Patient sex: F
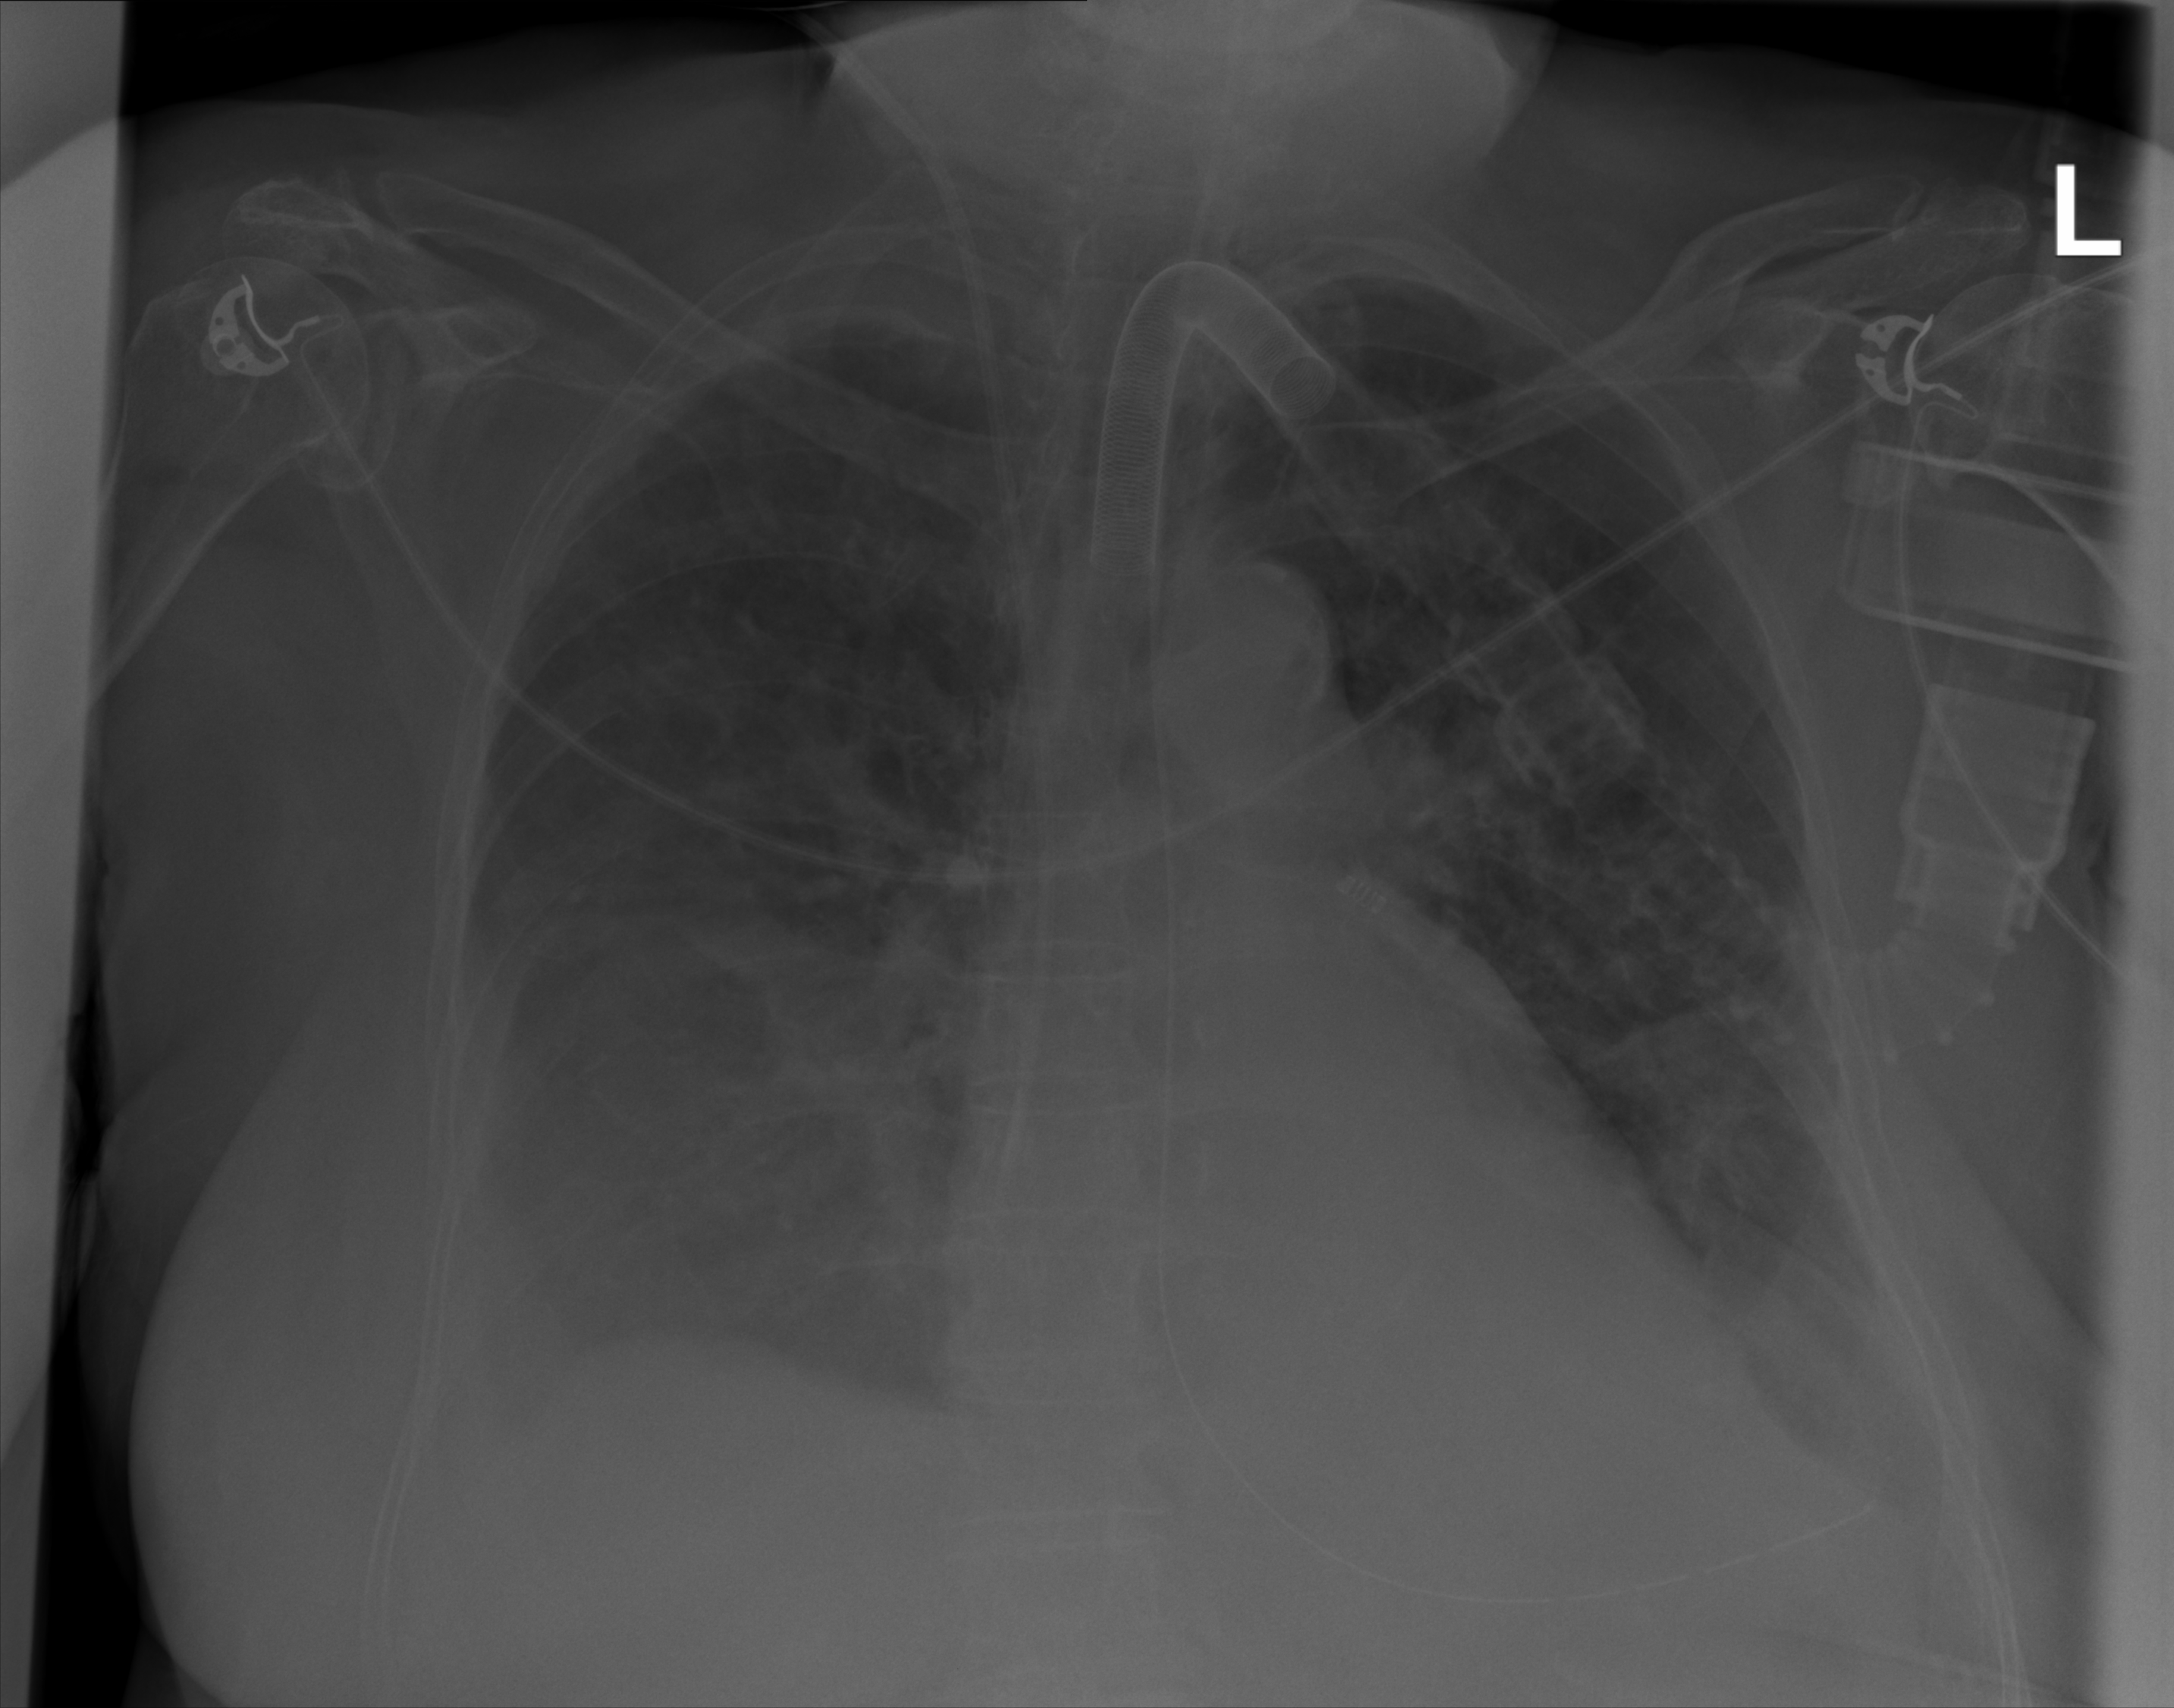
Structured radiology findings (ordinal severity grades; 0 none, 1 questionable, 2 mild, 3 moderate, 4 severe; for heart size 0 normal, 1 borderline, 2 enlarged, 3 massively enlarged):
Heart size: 2
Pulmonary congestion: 1
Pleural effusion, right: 3
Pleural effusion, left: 2
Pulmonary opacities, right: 2
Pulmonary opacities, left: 3
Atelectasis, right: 2
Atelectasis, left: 2